Question: I am using the Play framework.
I want to use the function renderJSON with 2 Objects as an argument. It doesn't seem to be possible so I am trying to create a class that contains the 2 objects. In order not to have to create a new class everytime, I want to use Generics but it doesn't seem to work:
Model :
'''
public class JSONContainer<T> extends Model {
private T myT;
private StatusMessage mySm;
public JSONContainer(T myT, StatusMessage mySm) {
this.myT = myT;
this.mySm = mySm;
}
}
'''
and then :
In a function of a Controller:
'''
JSONContainer<User> myJ = new JSONContainer(logged,sm);
renderJSON(myJ);
'''
where logged is a User, sm is a StatusMessage. I get the error:
'''
type: 'play.exceptions.JavaExecutionException'
'''
If I don't use Generics, it works fine. Any idea?
The console gives this output, where the line 43 is:
'''
JSONContainer<User> myJ = new JSONContainer(logged,sm);
'''

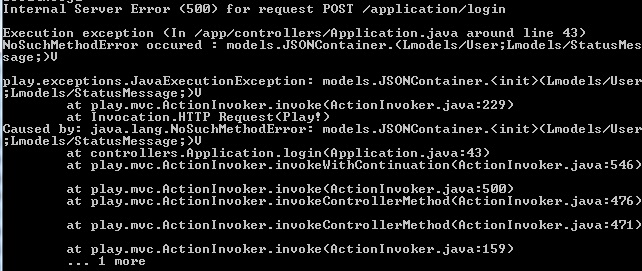
Answer: Instead of using a JSONContainer like I did, I think the best way is to go with Collection as shown in this user guide for GSON made by Google (the JSON mapper used by Play apparently) at <URL>:
'''
Collection collection = new ArrayList();
collection.add(logged);
collection.add(sm);
renderJSON(collection);
'''
Collection are good for serializing (Java object to JSON) but not good for deserializing (see the GSON user guide for more insight).
It is better, IMHO, to use Collection than JSONContainer as JSONContainer are not useful in that case and don't give more possibilities.